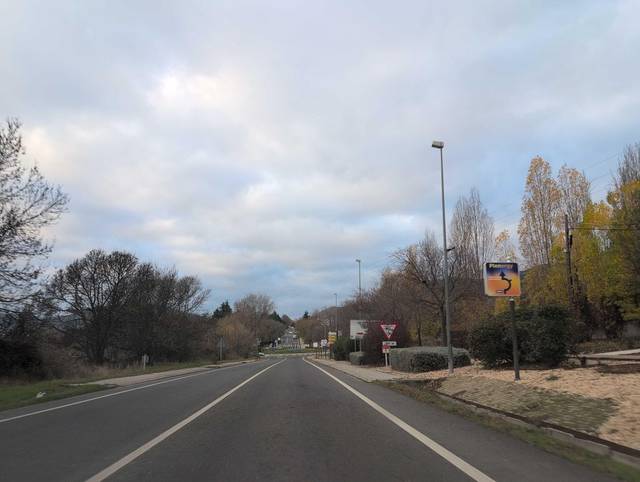
Region: Spain
Coordinates: 40.602, -4.124